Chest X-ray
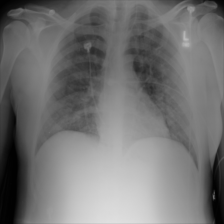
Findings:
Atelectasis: negative
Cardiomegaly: negative
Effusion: negative
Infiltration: positive
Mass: negative
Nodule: negative
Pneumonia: positive
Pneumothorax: negative
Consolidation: negative
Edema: positive
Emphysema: negative
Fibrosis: negative
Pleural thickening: negative
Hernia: negative